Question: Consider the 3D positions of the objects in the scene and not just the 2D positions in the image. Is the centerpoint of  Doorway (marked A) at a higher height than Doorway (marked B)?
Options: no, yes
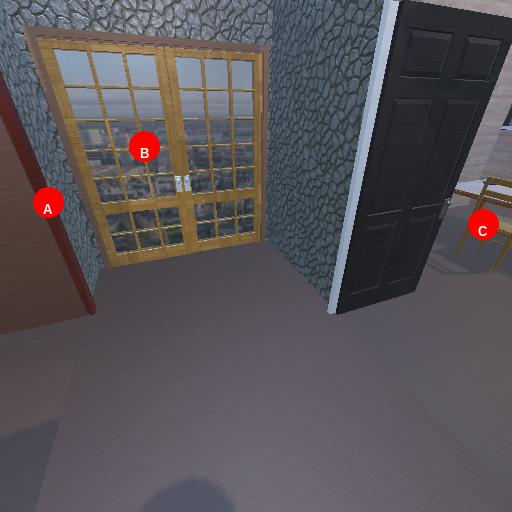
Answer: no